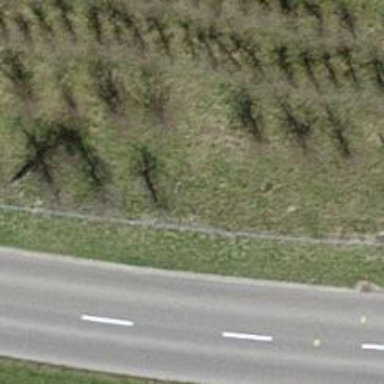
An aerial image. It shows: Hedge acting as barrier.